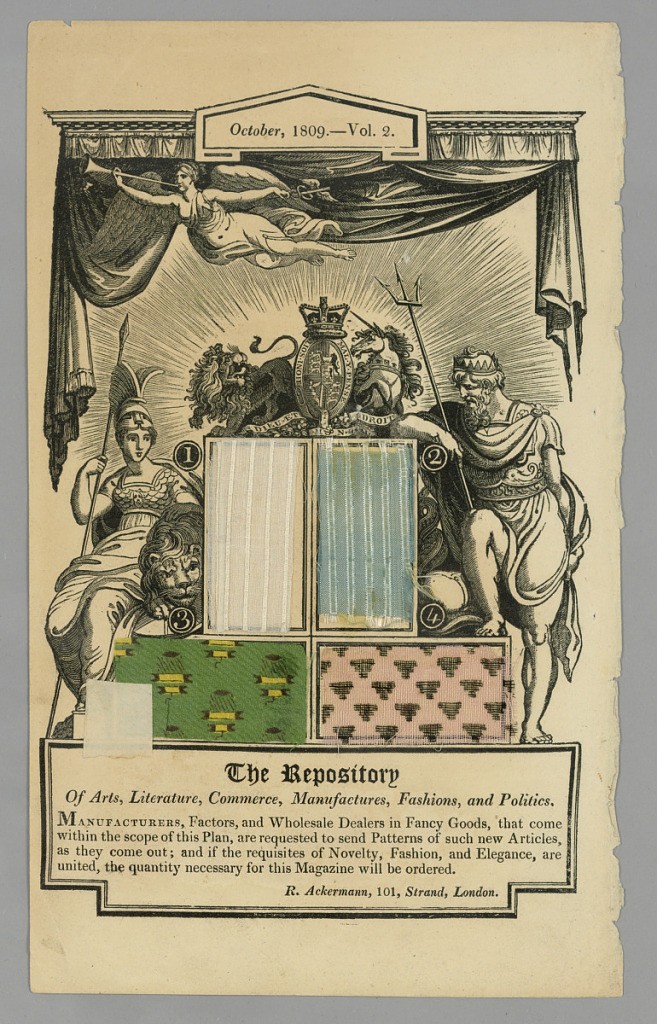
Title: Page from Ackermann's "Repository of the Arts, Science etc,"
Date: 1809
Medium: d.) paper and textile swatches (fibers not identified)
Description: Component "d" is a page from Ackermann's Repository, October 1809. Page contains printed graphics and four textile swatches: two printed, two woven.